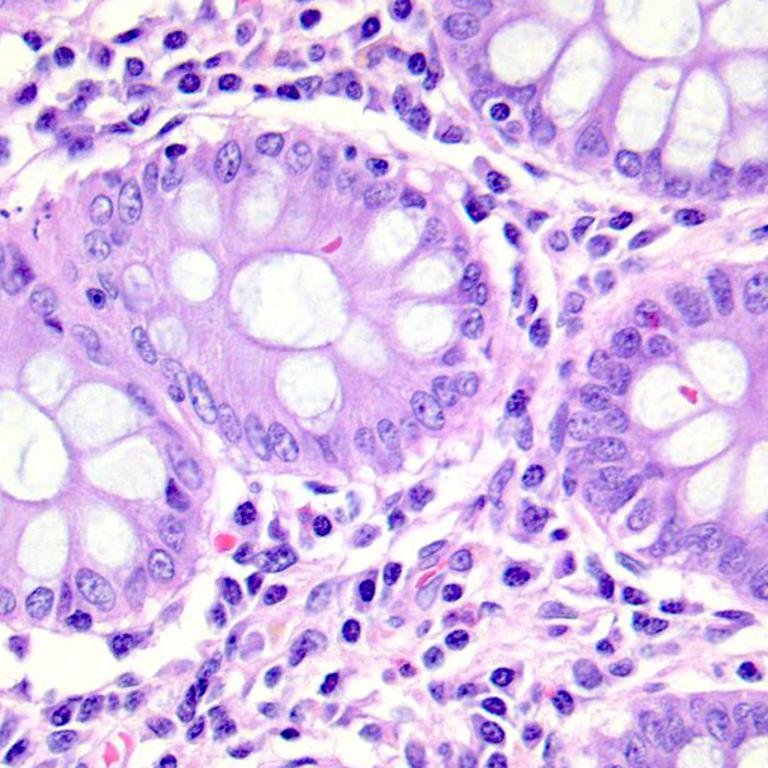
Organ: colon
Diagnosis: benign